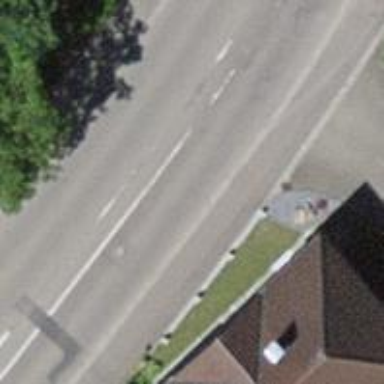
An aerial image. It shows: Tertiary road with asphalt surface and sidewalk on the left side.